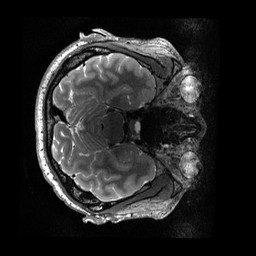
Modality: T2w
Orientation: axial
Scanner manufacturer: siemens
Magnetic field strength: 3 T
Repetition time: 3.2 s
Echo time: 0.564 s